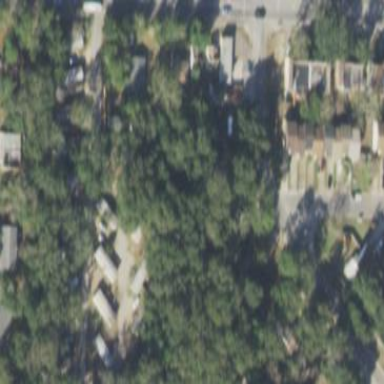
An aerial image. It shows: Residential area known as trailer park.